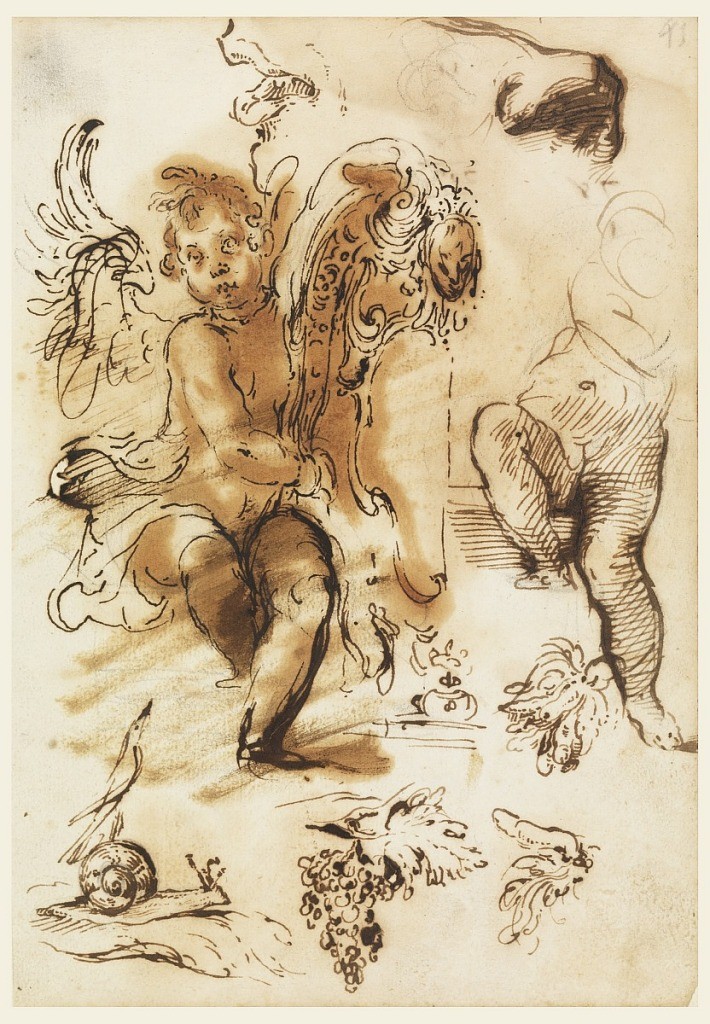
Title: Sheet from book of sketches
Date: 1625–50
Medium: Black chalk, pen and ink, brush and sepia wash on paper
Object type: Drawing
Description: Top row: two drapery motifs; main row, at left: a seated and winged putto carries the left half of an escutcheon. At right: sketch of a different position of the putto. A flower vase and a bunch of fruits are sketched in the interval between the legs of the putti. Bottom row: a bird stands upon the shell of a snail crawling upon a leaf; a bunch of grapes; a leaf.